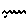
Label: zigzag